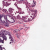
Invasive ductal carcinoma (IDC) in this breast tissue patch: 0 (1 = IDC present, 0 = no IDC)